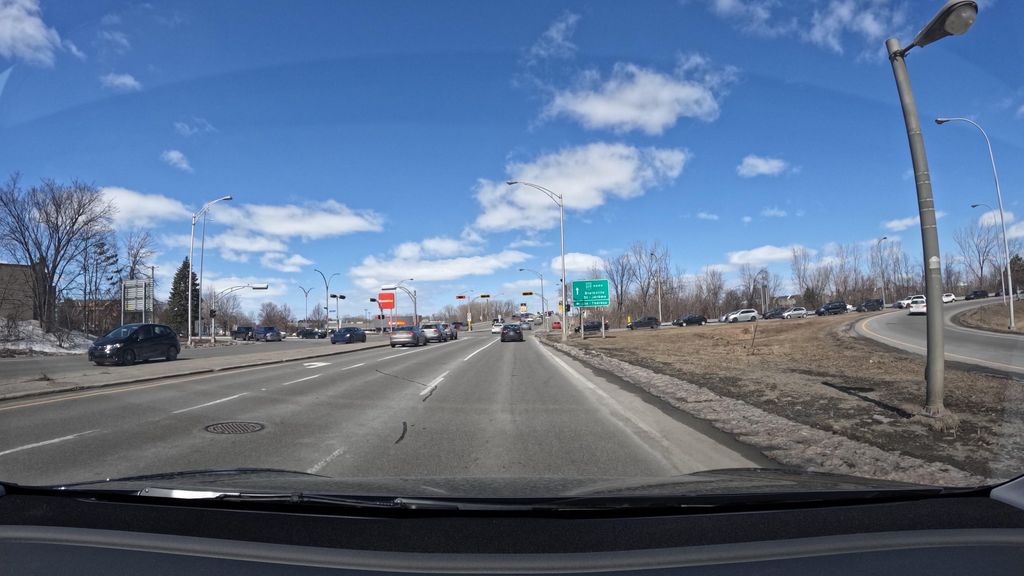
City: montreal